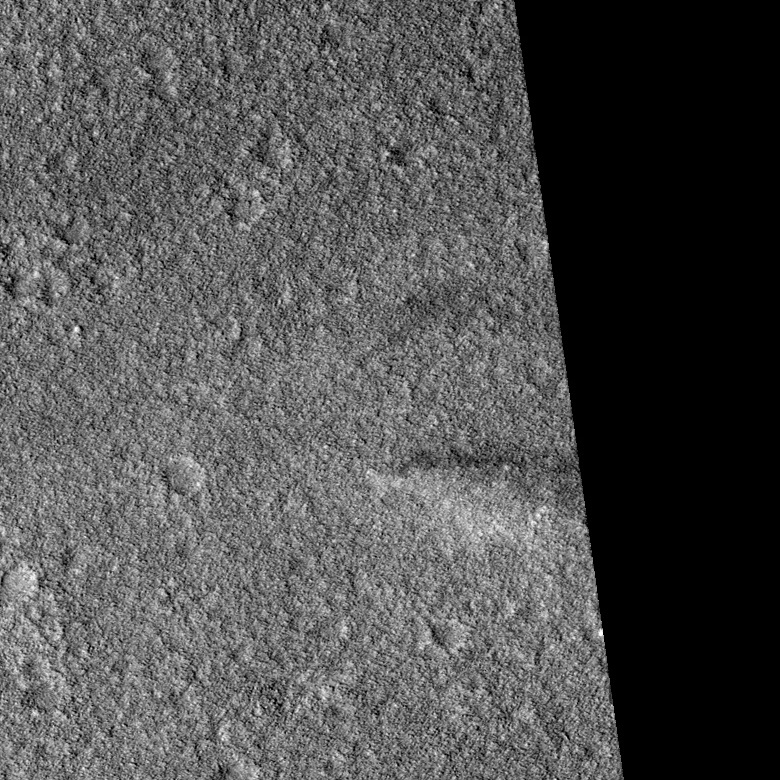
Label: dustdevil